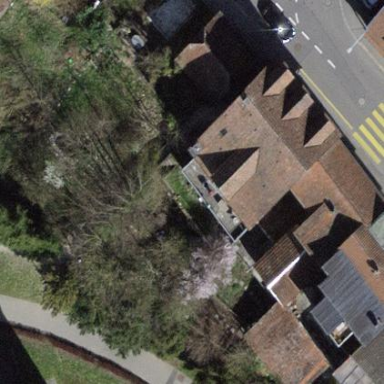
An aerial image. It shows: Building with tiled roof.